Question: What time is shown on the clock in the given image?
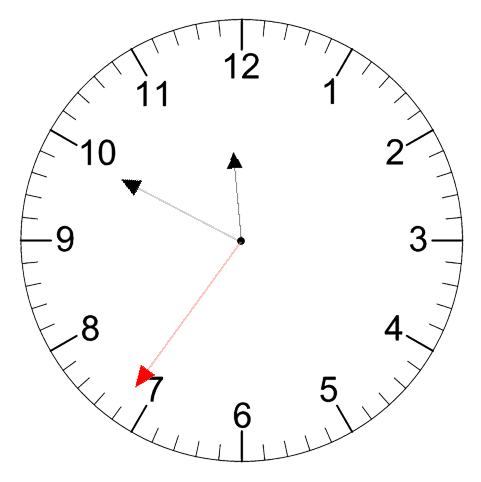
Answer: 11:49:36